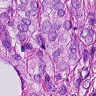
Metastatic tissue present: yes